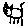
Label: cat